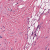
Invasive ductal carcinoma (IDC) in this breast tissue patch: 0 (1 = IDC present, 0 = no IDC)